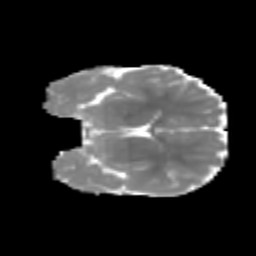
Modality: MD
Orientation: coronal
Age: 8
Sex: female
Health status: healthy